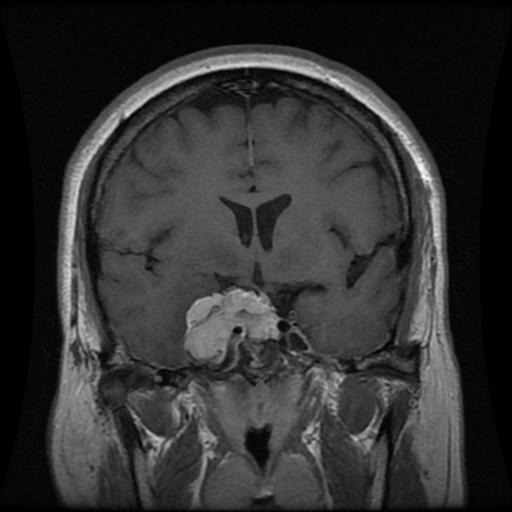
Label: meningioma